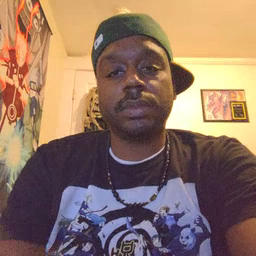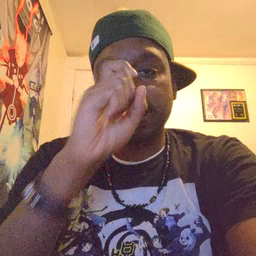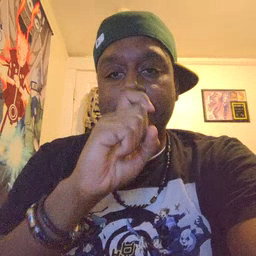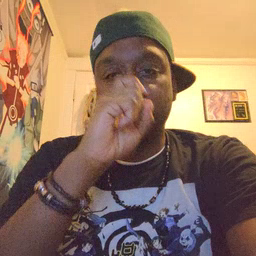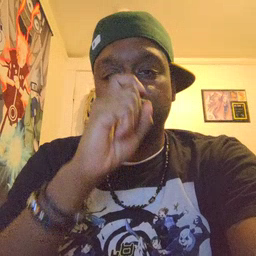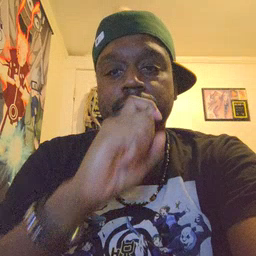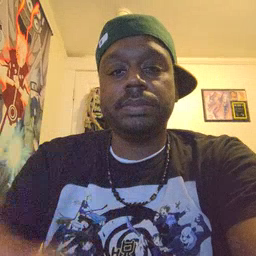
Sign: doll